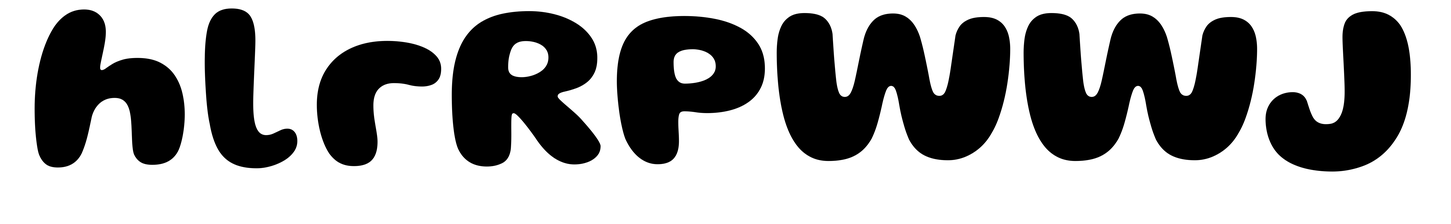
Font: Gluten_Bold